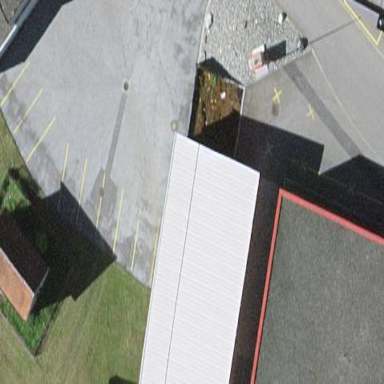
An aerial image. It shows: Industrial building.